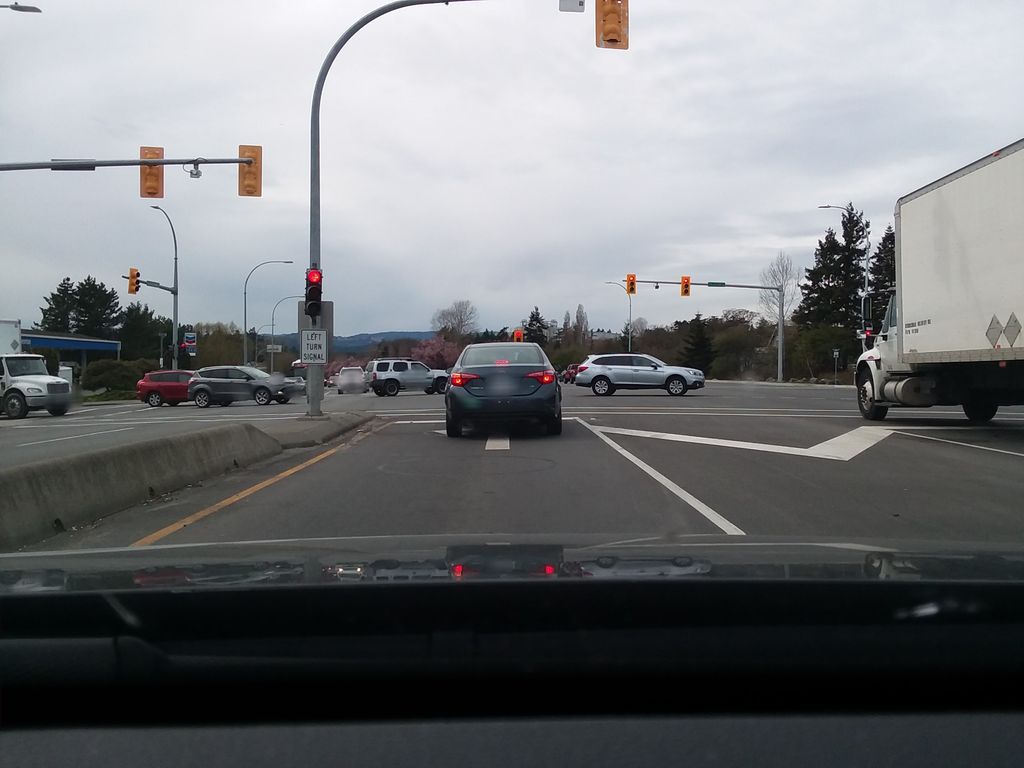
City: victoria